Маленький шарик с зарядом $Q$ находится в центре закрепленного незаряженного проводящего полого шара (см. рисунок) с радиусами концентрических поверхностей $R_{1}$ и $R_{2}$ $\left(R_{1} < R_{2}\right)$.
Какую минимальную работу нужно совершить, чтобы удалить шарик через узкий канал в проводнике на расстояние от полого шара, значительно большее, чем $R_{2}$?
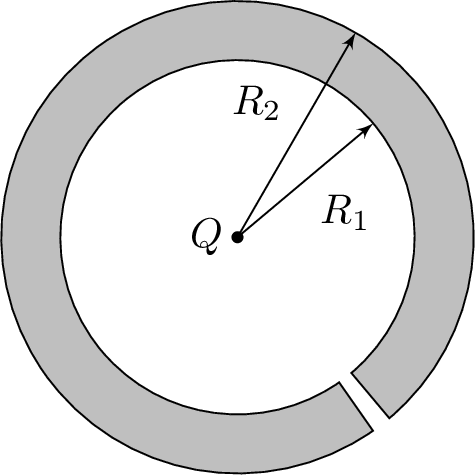
Решение: Минимальная работа равна изменению энергии электрического поля. Энергия поля увеличится на энергию поля точечного заряда $Q$ в объеме между сферами с радиусами $R_{1}$ и $R_{2}$ (заряд $Q$ расположен в центре сфер). Эта энергия равна энергии сферического конденсатора с радиусами обкладок $R_{1}$ и $R_{2}$ и зарядом $Q$. Напряжение между обкладками такого конденсатора$$U=\left(k \frac{Q}{R_{1}}+k \frac{-Q}{R_{2}}\right)=k Q \frac{R_{2}-R_{1}}{R_{1} R_{2}}, \quad \text {где} \quad k=\frac{1}{4 \pi \varepsilon_{0}}.$$Ёмкость конденсатора$$C=\frac{Q}{U}=\frac{R_{1} R_{2}}{k\left(R_{1}-R_{2}\right)},$$его энергия$$W=\frac{k Q^{2}\left(R_{2}-R_{1}\right)}{2 R_{1} R_{2}}.$$Искомая работа равна энергии этого конденсатора:$$A=W=\frac{Q^{2}}{2 C}=\frac{k Q^{2}\left(R_{2}-R_{1}\right)}{2 R_{1} R_{2}}.$$
Ответ: $$ A=\frac{k Q^{2}\left(R_{2}-R_{1}\right)}{2 R_{1} R_{2}}. $$
Темы:
T, Электромагнетизм, Всероссийские, Энергия взаимодействия, Индуцированный заряд